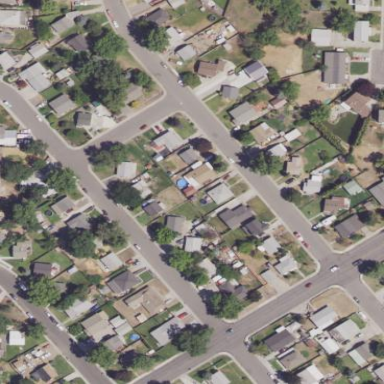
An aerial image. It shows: Sidewalk.